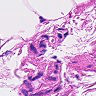
Metastatic tissue present: no